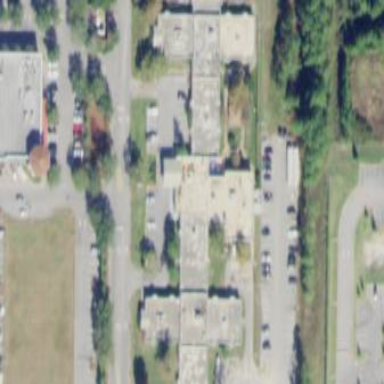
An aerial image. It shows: Building.